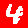
Digit: 4